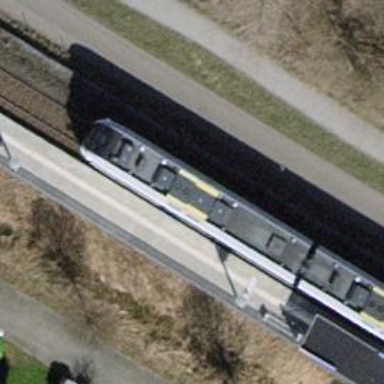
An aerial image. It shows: Railway stop with public transport stop position.